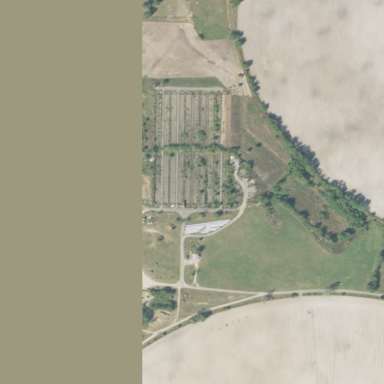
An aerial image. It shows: Feedlot within farmyard.